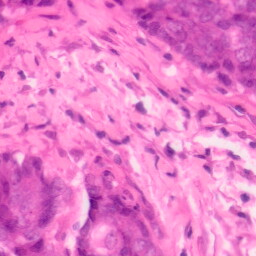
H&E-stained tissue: Colon